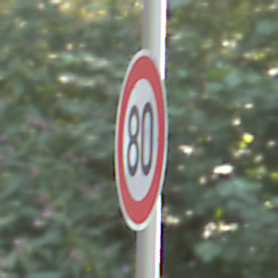
Verkehrszeichen: Geschwindigkeit80
Umgebung: Outdoor, Nature
Tageszeit: MorningAfternoon
Wetter: Clear
Licht: Natural
Jahreszeit: NotSpecified
Kontrast: LowContrast